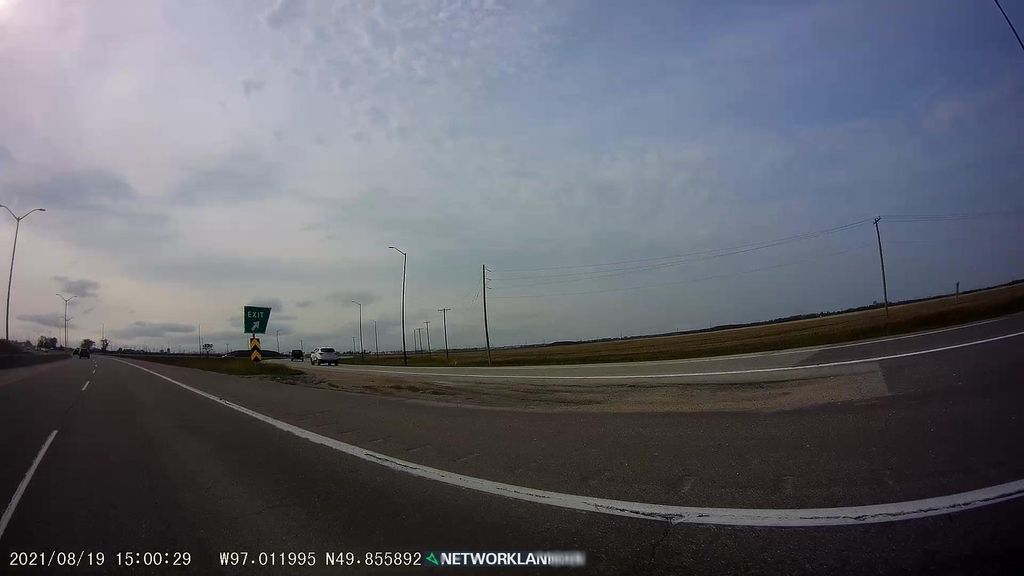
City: winnipeg